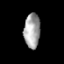
Tissue: prostate
Cell type: Myeloid cells
Senescence score: 0.2988
Nuclear area (px): 549
Mean DAPI intensity: 163.752